Question: I have a source with '0000-00-00' in a datetime field. When I try to copy that to an SQL destination the error pops up.
Im trying a derived column to fix it. When it's '0000-00-00' change it to 'NULL'.
Here's the pic.

Why isn't it working? I've tried changing the '0000-00-00 00:00:00' to '0000-00-00' and still, it won't work.
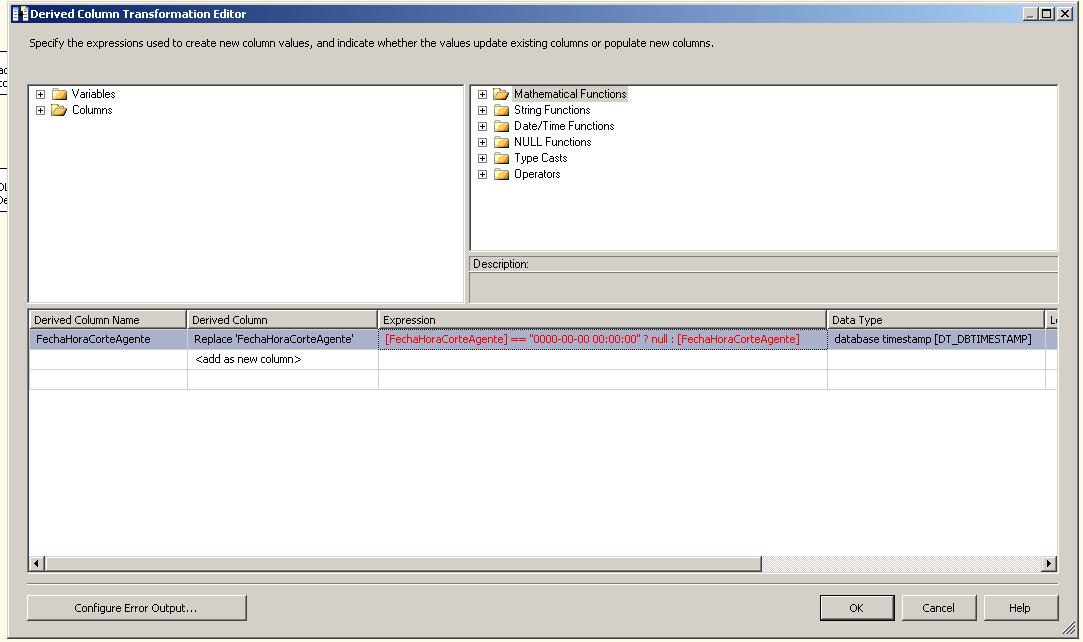
Answer: ### Explanation:
Try the following expression to resolve the issue. Since your incoming field is of 'DATETIME' data type and you want to ignore all the values that have zeroes in them. You can find the DAY of the given datetime value and check whether if it is zero or not. If it is zero, you need to use the NULL function 'NULL(DT_DBTIMESTAMP)' else you can simply use the field name, which contains the valid date and time value. Then, type cast the whole expression into data type 'DT_DBTIMESTAMP'
### Expression:
> (DT_DBTIMESTAMP)(DAY([FechaHoraCorteAgente]) == 0 ? NULL(DT_DBTIMESTAMP) : [FechaHoraCorteAgente])